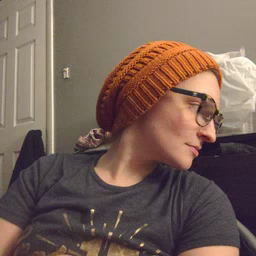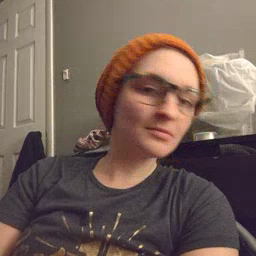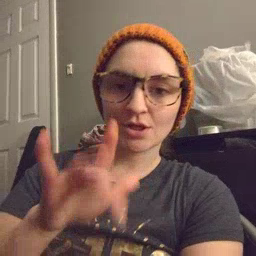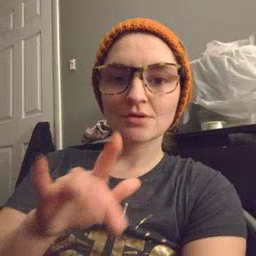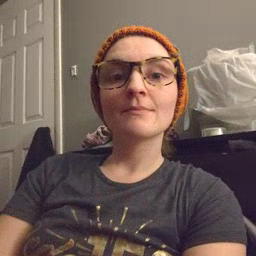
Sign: touch